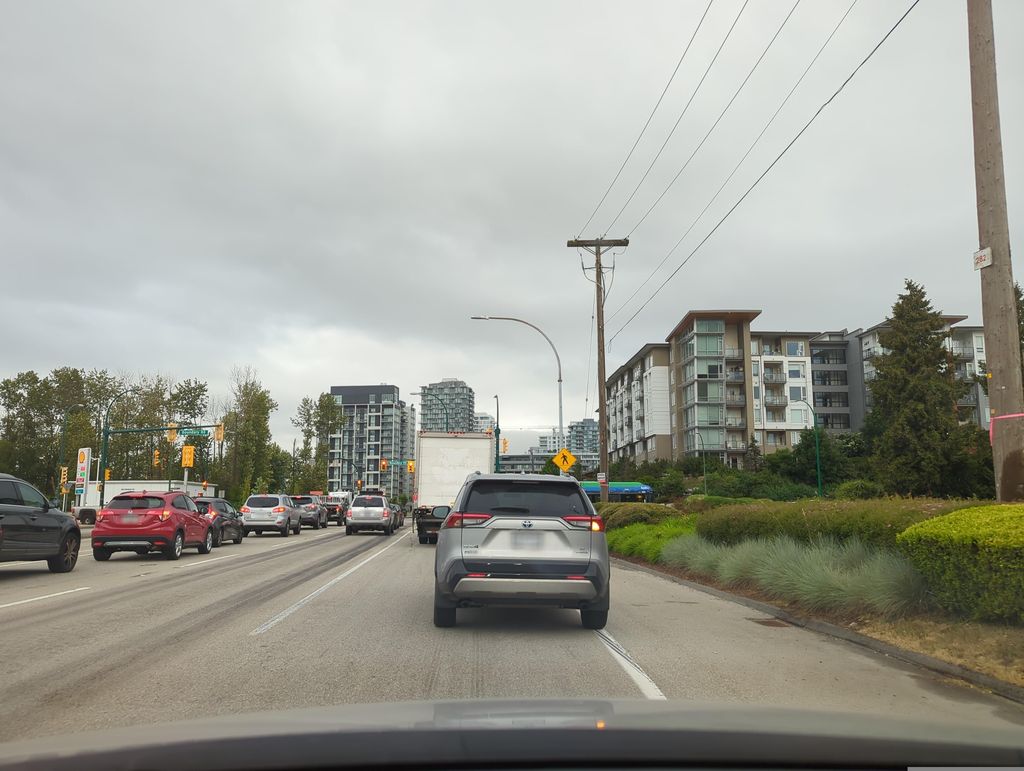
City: vancouver